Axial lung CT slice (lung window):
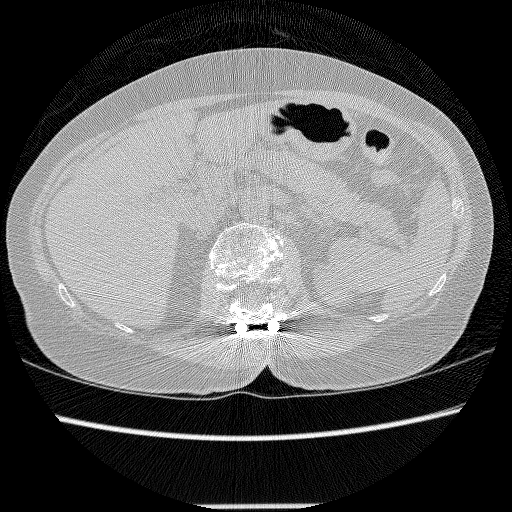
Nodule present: no